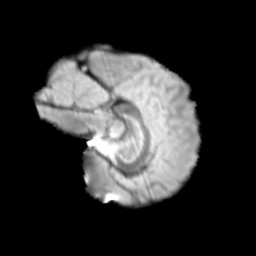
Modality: T2w
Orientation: sagittal
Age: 10
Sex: male
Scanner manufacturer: siemens
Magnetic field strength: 3 T
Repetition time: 3.8 s
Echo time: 0.07 s